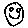
Label: smiley face